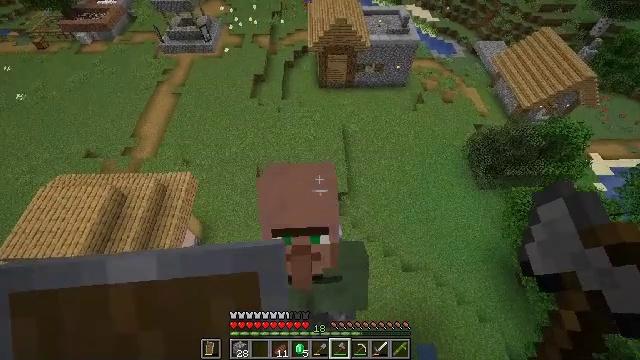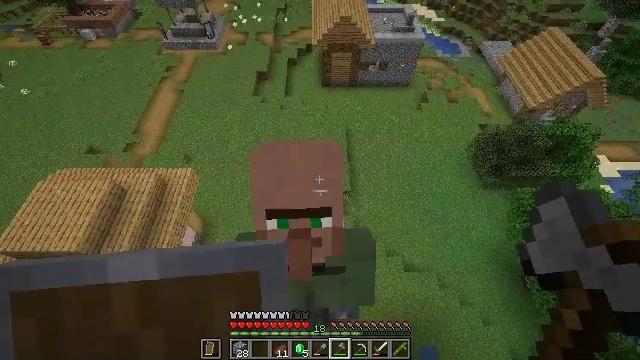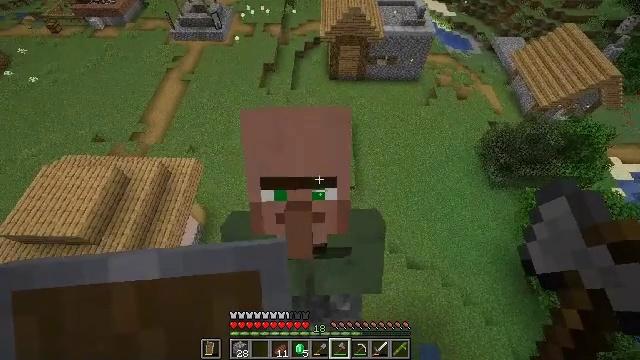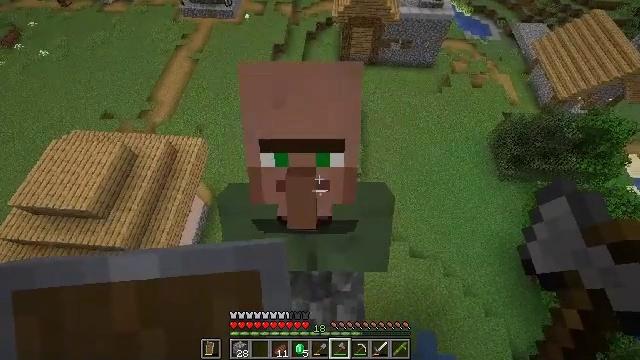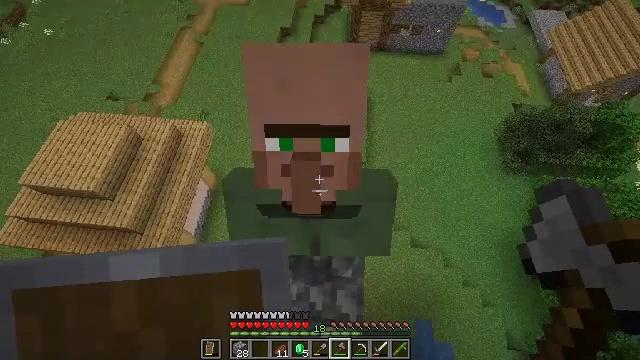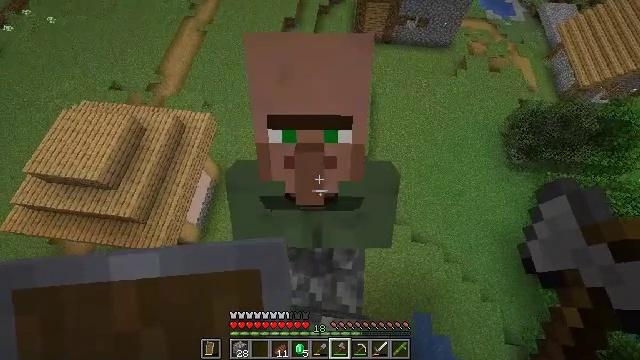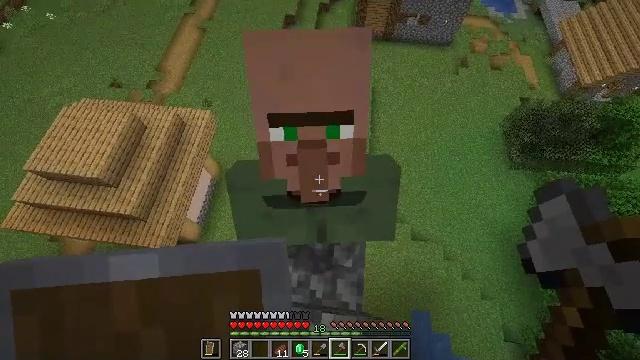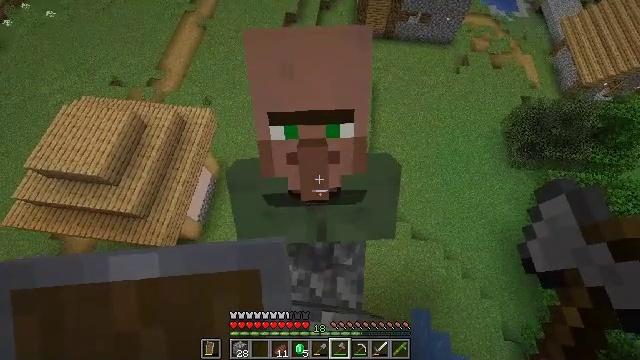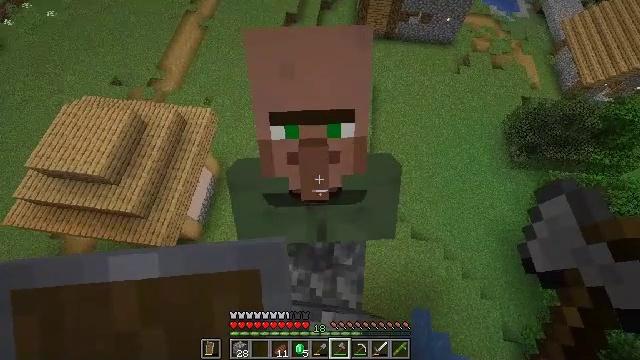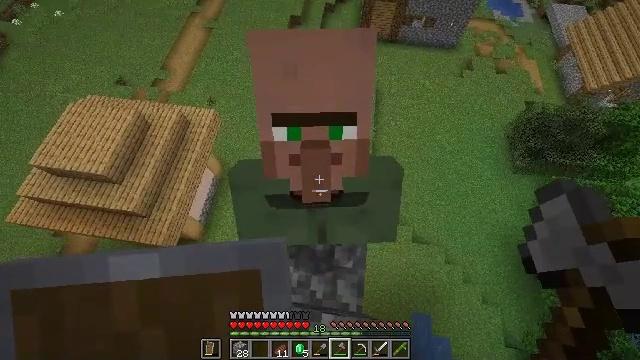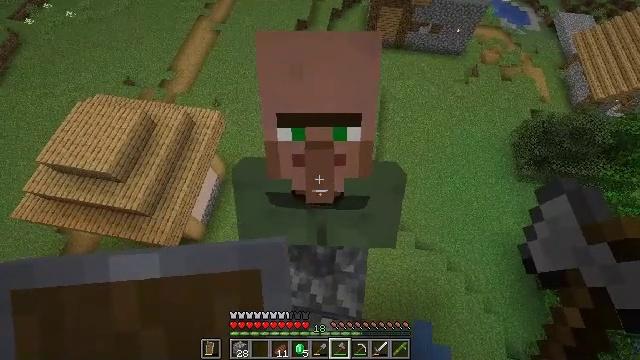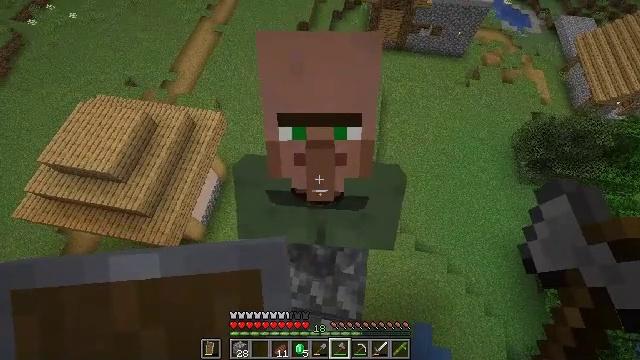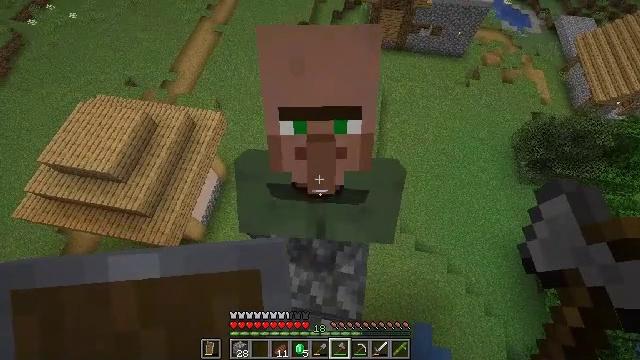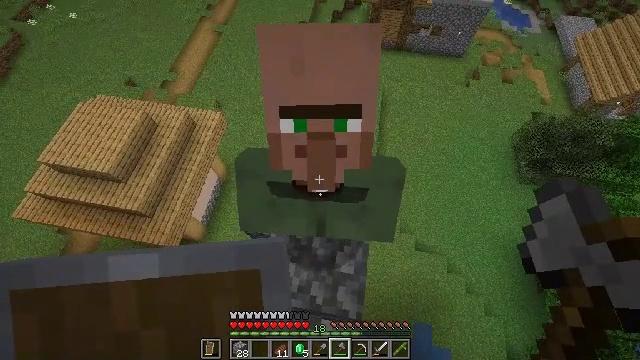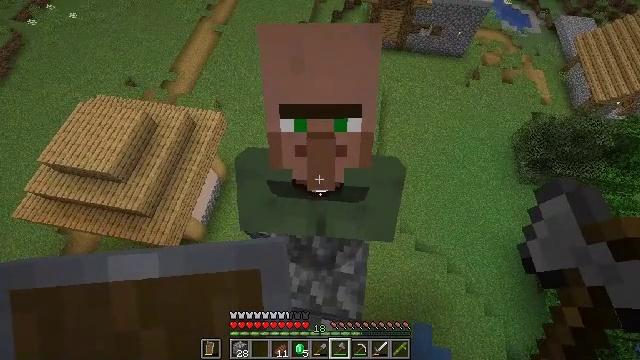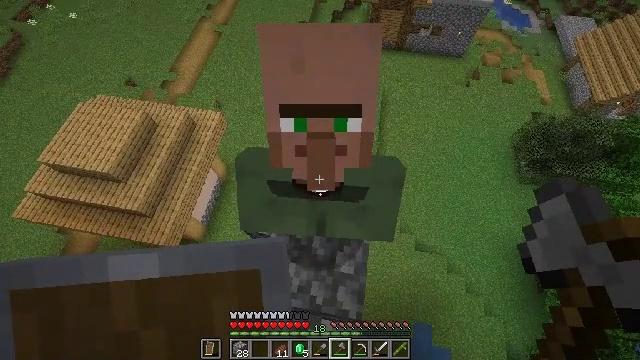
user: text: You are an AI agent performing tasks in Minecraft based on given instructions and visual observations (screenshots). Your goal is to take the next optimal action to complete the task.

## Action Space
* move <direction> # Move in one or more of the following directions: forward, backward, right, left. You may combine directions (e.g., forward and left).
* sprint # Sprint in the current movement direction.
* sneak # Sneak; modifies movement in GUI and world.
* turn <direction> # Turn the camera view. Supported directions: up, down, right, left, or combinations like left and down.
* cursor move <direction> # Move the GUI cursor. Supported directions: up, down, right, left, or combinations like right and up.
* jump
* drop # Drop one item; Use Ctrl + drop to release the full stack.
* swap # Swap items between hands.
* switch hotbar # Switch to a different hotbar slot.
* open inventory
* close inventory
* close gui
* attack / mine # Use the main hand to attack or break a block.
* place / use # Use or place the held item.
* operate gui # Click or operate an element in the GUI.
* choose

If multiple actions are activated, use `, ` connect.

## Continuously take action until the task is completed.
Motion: motion action
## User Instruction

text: Hunt the villager.
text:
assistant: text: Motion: no_op
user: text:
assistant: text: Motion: turn left
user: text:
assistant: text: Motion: turn left and down
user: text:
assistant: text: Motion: turn left and down
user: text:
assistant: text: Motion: turn left and down
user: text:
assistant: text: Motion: no_op
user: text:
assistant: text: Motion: no_op
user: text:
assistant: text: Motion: no_op
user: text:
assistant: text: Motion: no_op
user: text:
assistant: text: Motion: turn left
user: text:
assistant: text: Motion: no_op
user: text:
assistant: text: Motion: no_op
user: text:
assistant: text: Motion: no_op
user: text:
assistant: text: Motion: no_op
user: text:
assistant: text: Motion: no_op
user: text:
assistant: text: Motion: no_op
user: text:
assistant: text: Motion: no_op
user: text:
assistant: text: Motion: no_op
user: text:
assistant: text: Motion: no_op
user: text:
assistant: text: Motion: no_op
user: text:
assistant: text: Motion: no_op
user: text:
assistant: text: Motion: no_op
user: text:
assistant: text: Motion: no_op
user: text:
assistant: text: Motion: no_op
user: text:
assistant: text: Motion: jump
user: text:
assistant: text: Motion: jump
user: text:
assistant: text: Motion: jump
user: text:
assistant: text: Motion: jump
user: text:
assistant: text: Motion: jump
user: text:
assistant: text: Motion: jump